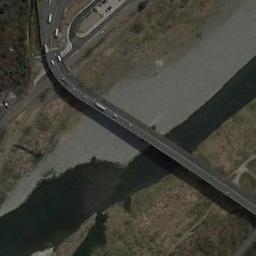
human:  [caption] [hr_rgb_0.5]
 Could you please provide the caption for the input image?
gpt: A bridge built on a dark green river and the river island of the river and some cars on the bridge .

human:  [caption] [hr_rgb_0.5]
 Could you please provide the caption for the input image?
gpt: A bridge connects the land on both sides of the river  There are many cars on the bridge and the bridge is curved  The river is lined with long yellow banks .

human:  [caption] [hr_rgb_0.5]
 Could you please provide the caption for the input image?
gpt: There is a bridge with some cars over the water and land .

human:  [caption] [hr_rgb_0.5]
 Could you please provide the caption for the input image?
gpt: Some cars are on the bridge .

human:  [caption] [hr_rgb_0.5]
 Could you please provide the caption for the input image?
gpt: The banks of the river are densely forested and the water is blue .